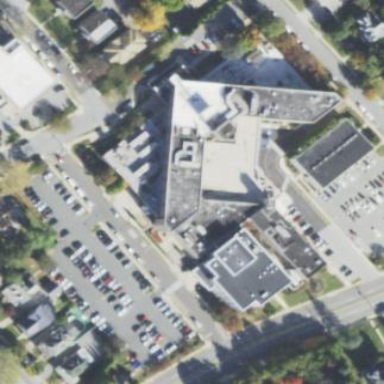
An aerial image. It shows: Healthcare facility identified as hospital.